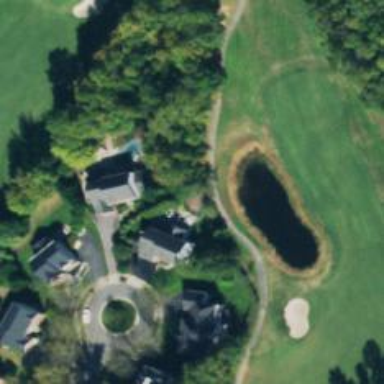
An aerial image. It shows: Pathway for golfing.